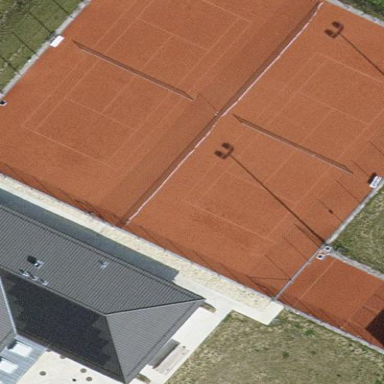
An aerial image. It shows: Clay tennis court pitch.